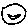
Label: smiley face